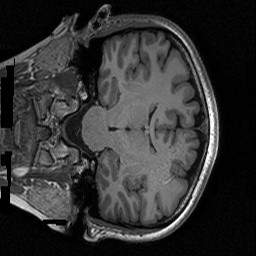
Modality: T1w
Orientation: coronal